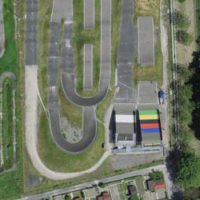
EUNIS habitat code: 24
Species observed at this site:
Daphne laureola